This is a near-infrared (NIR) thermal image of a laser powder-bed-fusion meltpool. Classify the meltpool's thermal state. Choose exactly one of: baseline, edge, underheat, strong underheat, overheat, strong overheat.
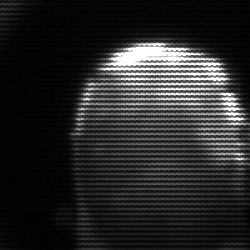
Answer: baseline